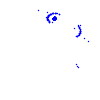
Particle: electron